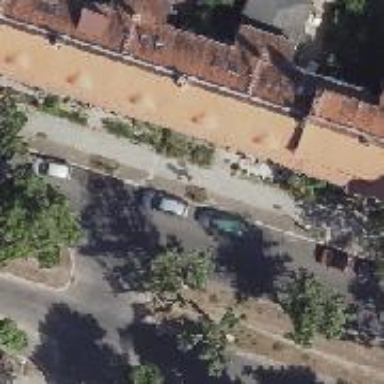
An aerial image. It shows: Residential road with asphalt surface and no sidewalks.